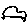
Label: car